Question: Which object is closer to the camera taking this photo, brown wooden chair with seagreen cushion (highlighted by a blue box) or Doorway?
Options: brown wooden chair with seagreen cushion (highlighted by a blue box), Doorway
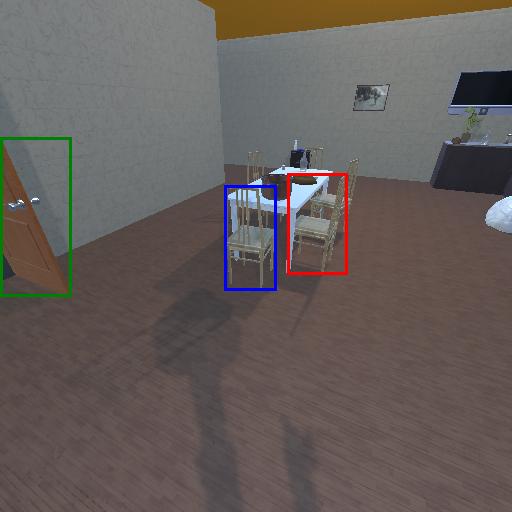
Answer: brown wooden chair with seagreen cushion (highlighted by a blue box)